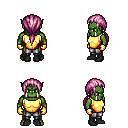
a pixel art fantasy rpg character, male body template, orc, green skin, gold chest armor, metal pants, pink ponytail hairstyle, gold gloves, black shoes, four views (front, back, left, right), 2x2 character sprite sheet, small pixel art, hard edges, no anti-aliasing